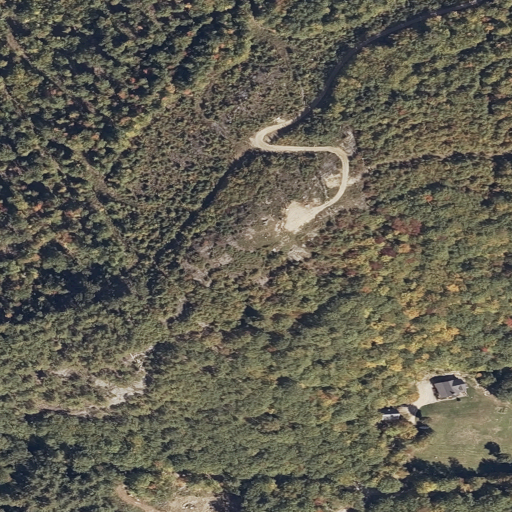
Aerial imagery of mountain in Maine named Libby Mountain containing deciduous forest, mixed forest, shrub, open development, evergreen forest, and grassland